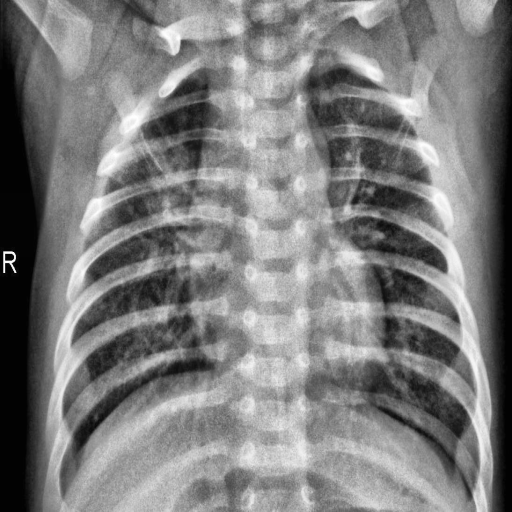
Finding: PNEUMONIA